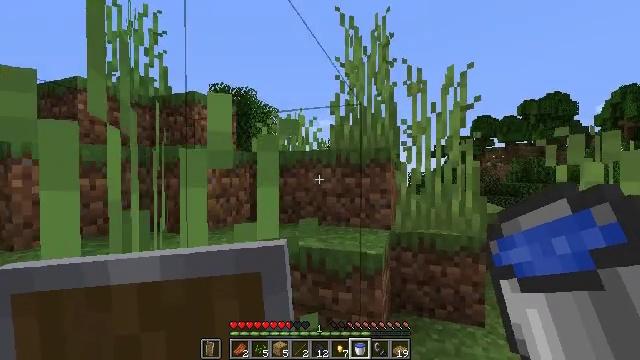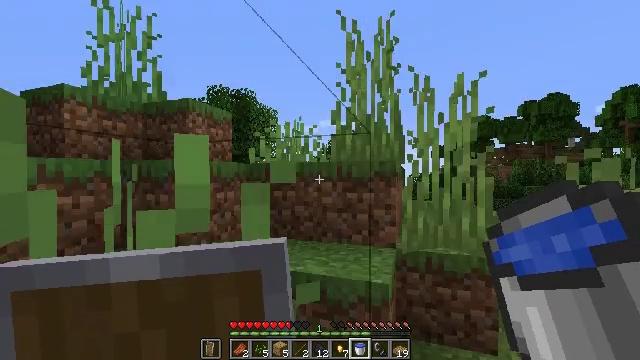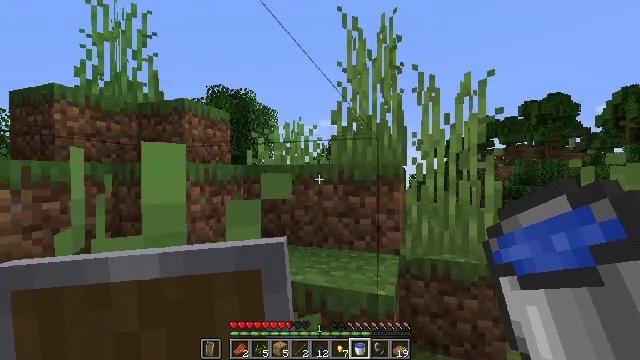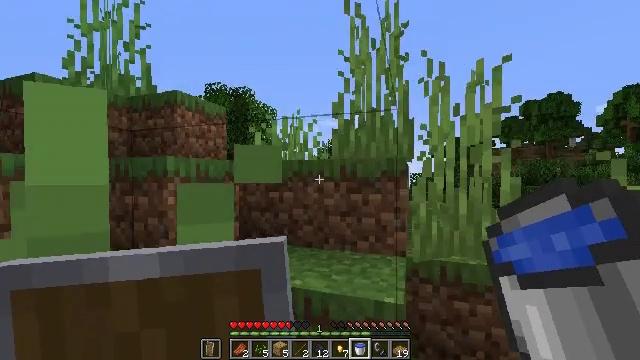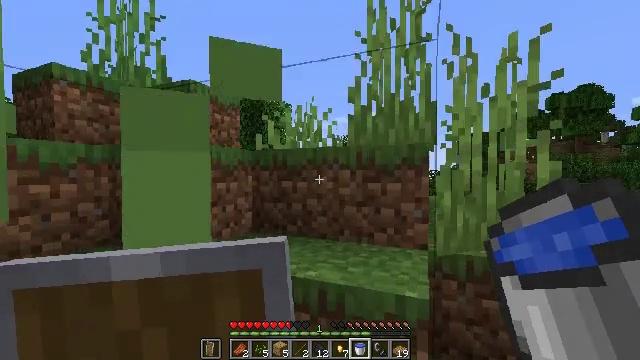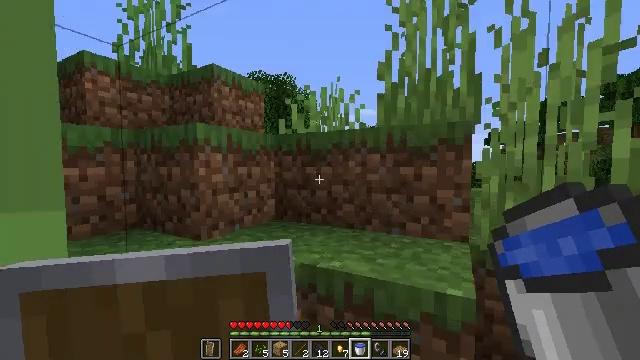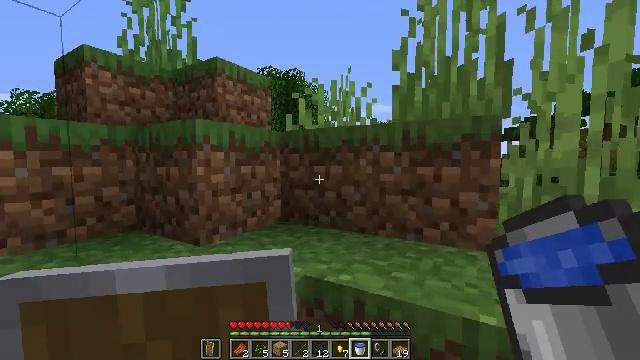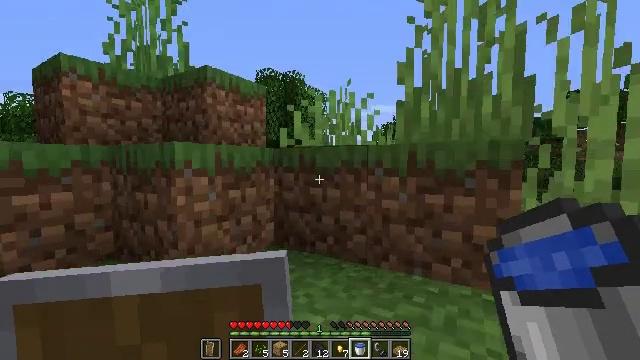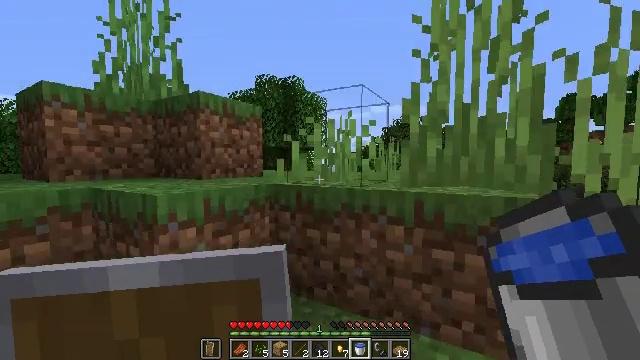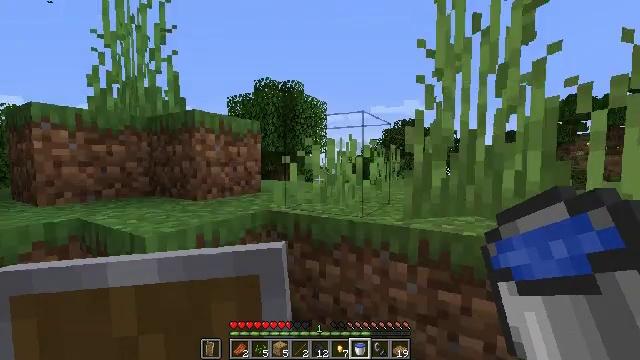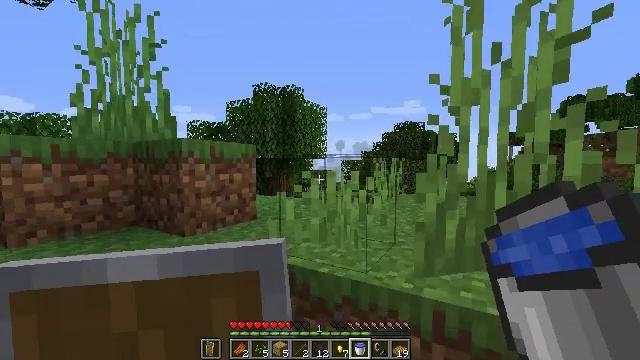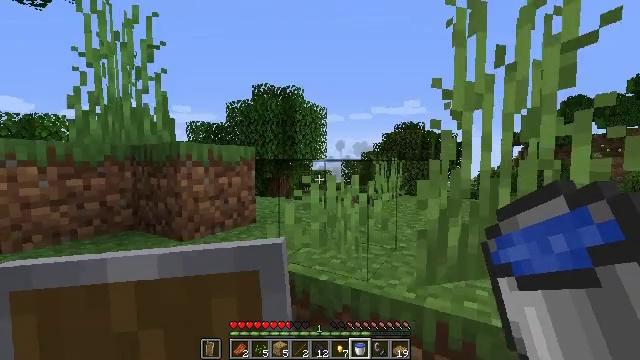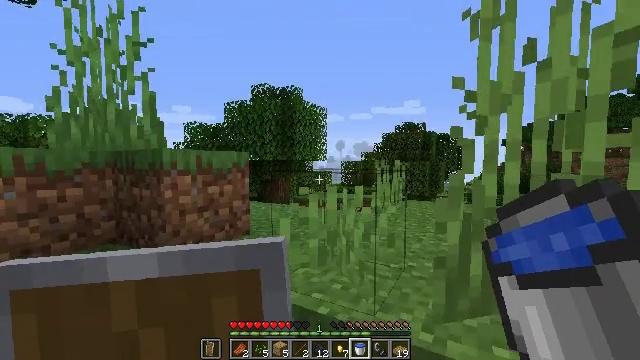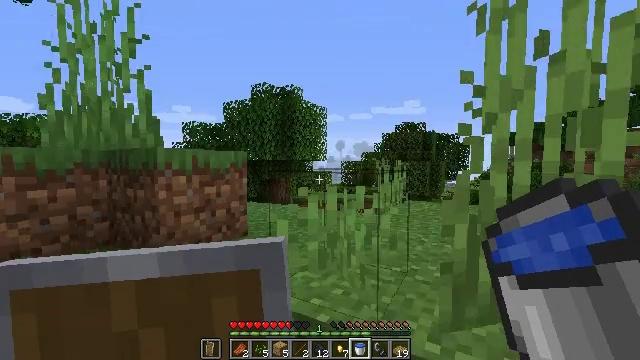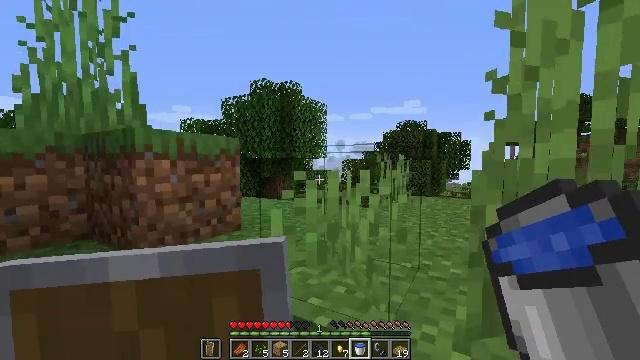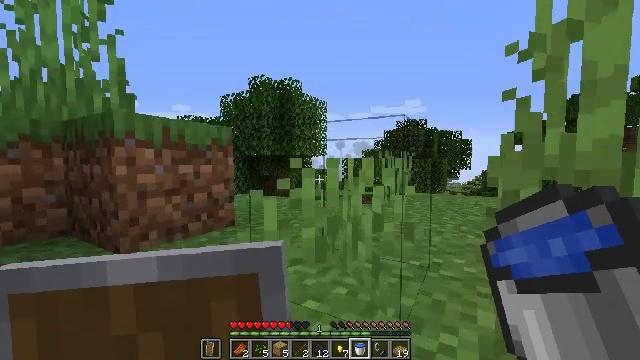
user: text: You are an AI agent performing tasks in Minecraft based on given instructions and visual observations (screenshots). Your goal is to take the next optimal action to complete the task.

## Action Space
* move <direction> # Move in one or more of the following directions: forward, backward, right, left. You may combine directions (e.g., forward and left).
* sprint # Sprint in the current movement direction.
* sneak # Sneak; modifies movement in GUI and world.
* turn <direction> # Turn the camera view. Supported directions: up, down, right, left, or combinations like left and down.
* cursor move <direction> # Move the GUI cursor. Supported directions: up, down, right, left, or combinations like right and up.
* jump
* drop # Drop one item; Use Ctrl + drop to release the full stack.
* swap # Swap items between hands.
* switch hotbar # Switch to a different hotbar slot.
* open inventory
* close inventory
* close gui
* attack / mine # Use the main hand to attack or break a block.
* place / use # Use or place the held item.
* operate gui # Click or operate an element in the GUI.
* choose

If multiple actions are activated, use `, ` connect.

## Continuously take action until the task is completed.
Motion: motion action
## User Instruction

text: Be careful while mining the magma block to avoid taking damage.
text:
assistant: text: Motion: move forward, jump
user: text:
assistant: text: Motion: move forward, jump
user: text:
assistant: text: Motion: move forward, jump
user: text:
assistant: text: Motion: move forward, turn left, jump
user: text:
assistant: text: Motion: move forward, turn left and down, jump
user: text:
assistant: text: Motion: move forward, turn left, jump
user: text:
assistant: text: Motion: move forward, jump
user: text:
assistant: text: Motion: move forward, jump
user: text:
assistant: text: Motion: move forward, jump
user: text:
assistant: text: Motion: move forward, jump
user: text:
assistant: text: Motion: move forward, jump
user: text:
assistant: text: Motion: move forward, jump
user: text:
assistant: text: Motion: move forward, jump
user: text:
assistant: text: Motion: move forward, jump
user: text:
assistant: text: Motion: move forward, jump
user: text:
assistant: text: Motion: move forward, jump
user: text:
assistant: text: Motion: move forward, jump
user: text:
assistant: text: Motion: move forward, jump
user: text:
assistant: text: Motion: move forward, jump
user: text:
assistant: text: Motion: move forward, jump
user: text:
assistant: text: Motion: move forward, jump
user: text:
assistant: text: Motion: move forward, turn left and down, jump
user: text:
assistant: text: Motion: move forward, turn left and down, jump
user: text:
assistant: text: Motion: move forward, turn left and down, jump
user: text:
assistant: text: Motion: move forward, turn left, jump
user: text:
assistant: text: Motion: move forward, turn left and down, jump
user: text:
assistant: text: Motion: move forward, turn left and down, jump
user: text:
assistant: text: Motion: move forward, turn left and down, jump
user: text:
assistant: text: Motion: move forward, jump
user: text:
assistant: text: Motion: move forward, jump